Question: I'm trying to set the value member of a combo box. Two lines above this has near identical code for another field and it works fine.
'''
cboCommodity.DataSource = rwDB.getCommodities();
cboCommodity.DisplayMember = "Description";
cboCommodity.ValueMember = "Com. ID#"; //<< Throws exception
'''
'rwDB.getCommodities()' returns a 'DataTable' object from a stored procedure that queries off of a view.
I get the Error:
'Cannot bind to the new value member. Parameter name: value'
I've Googled around on that but nothing seems to help me.
There are no nulls in this column. I verified the column name, it exists. This column is the pk on the table. I've tried brackets '"[Com. ID#]"'. I looked at escaping the period and # too but is not needed. I'm using a column from a view in the preceding statement that works fine that contains a space. I've even looked at the locals when the execution stops and the column is listed as typed (And copy pasted the value, just to be safe), I just can't get it to work and the error is not detailed enough for me to figure it out on my own. I'm pretty stuck on something that I've done like 50 times in this project, frustrating to say the least.
Here is what the sp returns. I tried putting 'Vendor' in as the 'ValueMember' and it works just fine. I'm not sure what is causing the issue with that first column.

I'm sure this is some really silly thing that I've overlooked, as are most of the questions I ask. Thank you for your time.
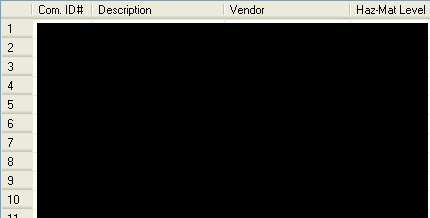
Answer: try below
'''
DataTable dt = rwDB.getCommodities();
var column = dt.Columns.Cast<DataColumn>().FirstOrDefault().ColumnName;
cboCommodity.DataSource = dt;
cboCommodity.DisplayMember = "Description";
cboCommodity.ValueMember = column;
'''
## Edit
if no other option you can change the column name
'''
DataTable dt = rwDB.getCommodities();
dt.Columns["Com. ID#"].ColumnName = "ComID";
cboCommodity.DataSource = dt;
cboCommodity.DisplayMember = "Description";
cboCommodity.ValueMember = "ComID";
'''